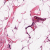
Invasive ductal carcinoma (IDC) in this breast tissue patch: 0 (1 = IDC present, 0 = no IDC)